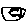
Label: car